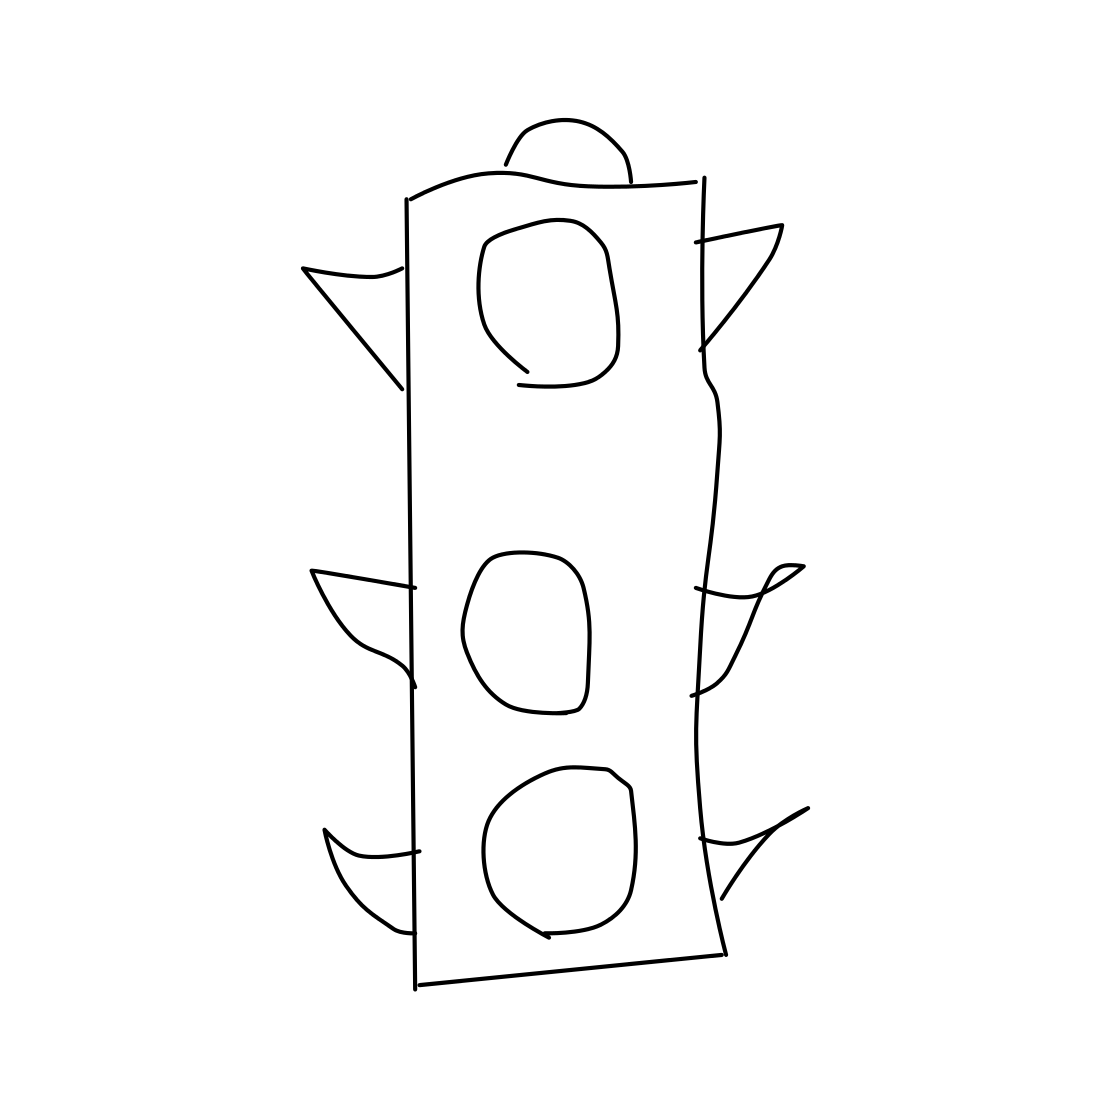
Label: traffic light